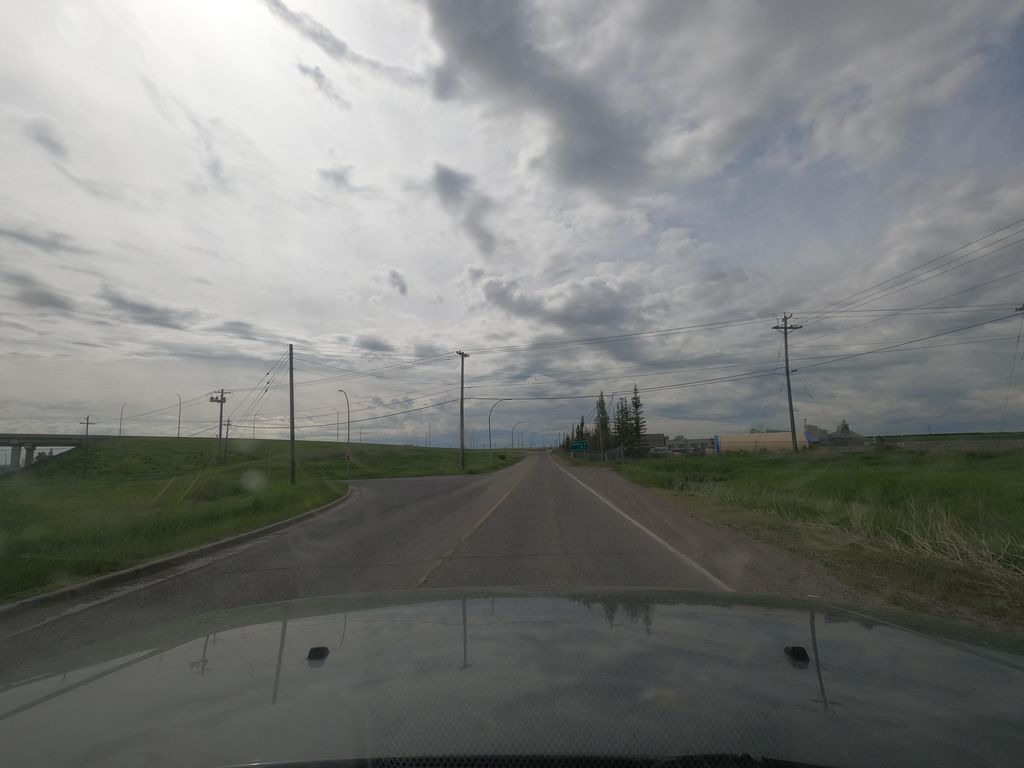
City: calgary